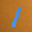
Label: 1